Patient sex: F
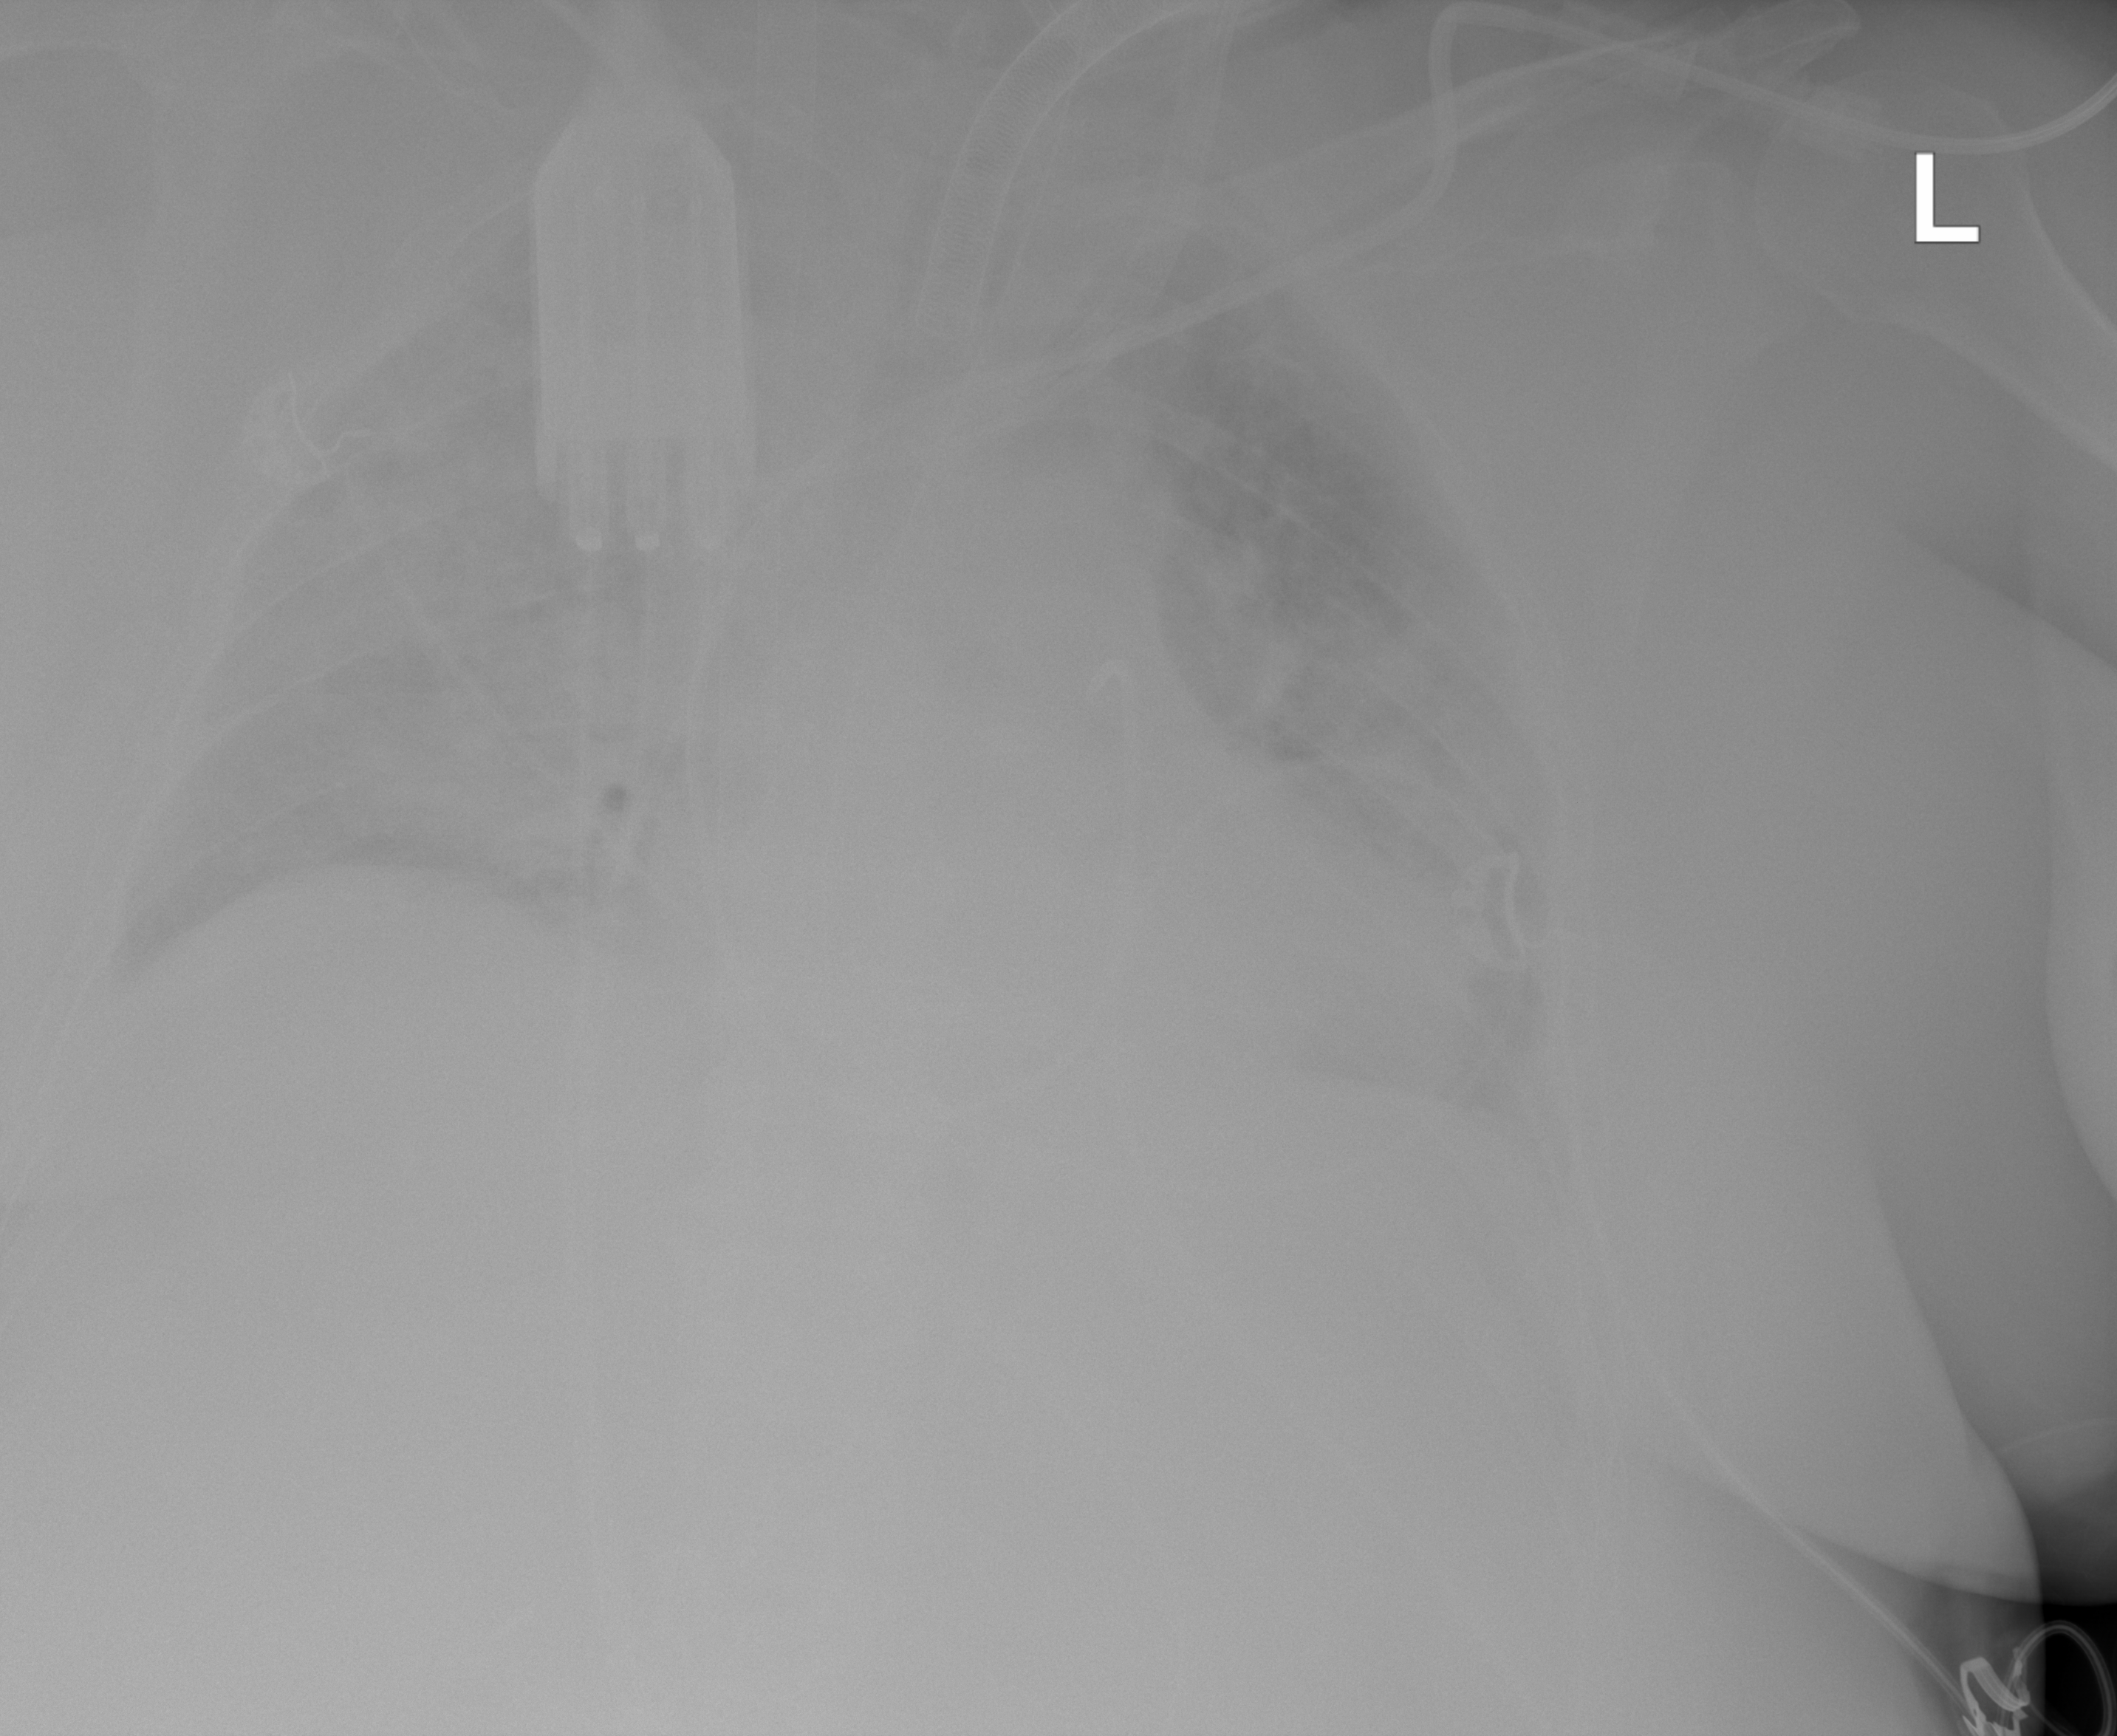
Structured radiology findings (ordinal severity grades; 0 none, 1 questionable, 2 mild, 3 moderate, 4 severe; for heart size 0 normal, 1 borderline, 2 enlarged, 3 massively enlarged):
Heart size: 2
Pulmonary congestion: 2
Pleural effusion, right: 2
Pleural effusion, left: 2
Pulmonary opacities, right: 4
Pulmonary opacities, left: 3
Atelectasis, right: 4
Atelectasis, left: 3